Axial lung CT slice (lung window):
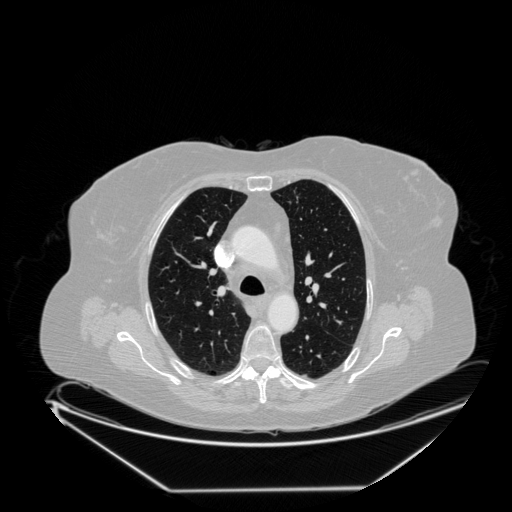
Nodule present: no